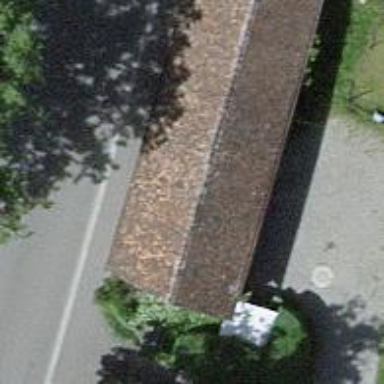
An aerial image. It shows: Barn.